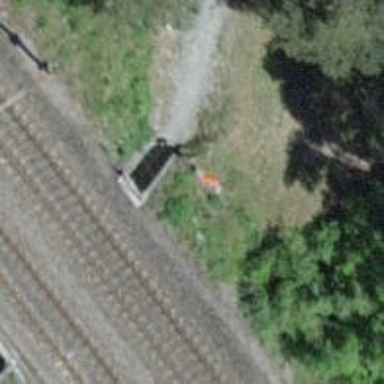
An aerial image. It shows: Pole supporting pipeline marker with roof cover.